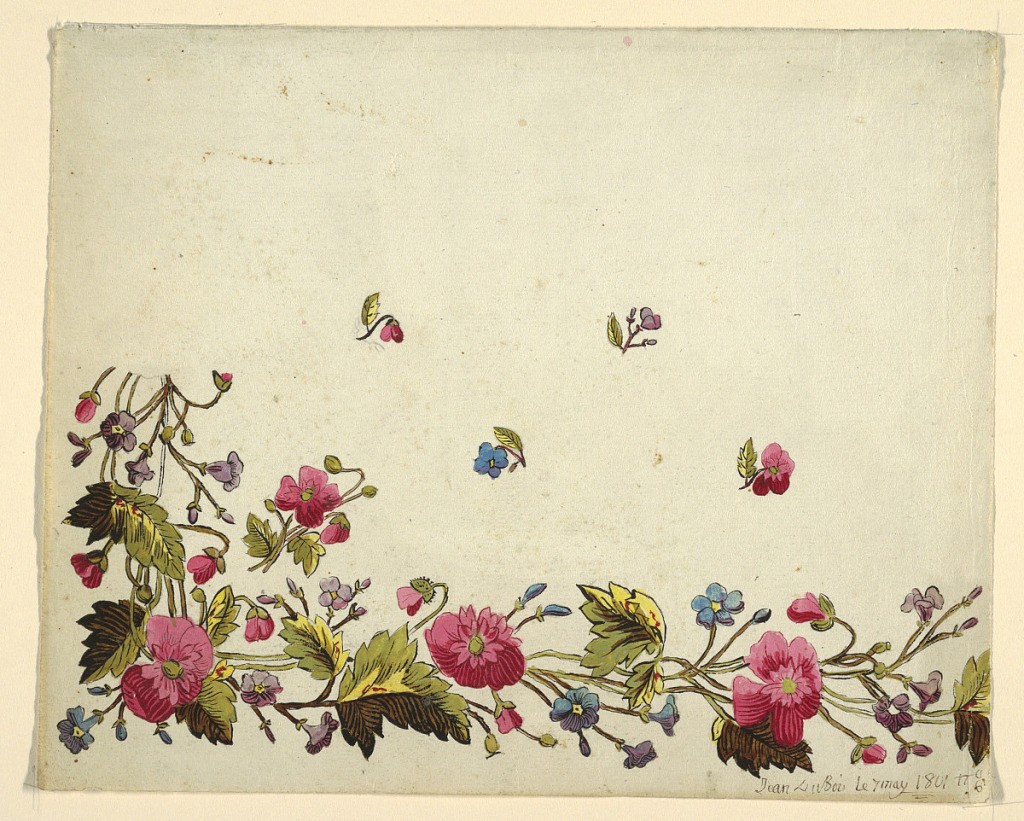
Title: Floral design for printed textile
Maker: Louis-Albert DuBois, Swiss, 1752–1818
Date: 1800–1818
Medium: Brush and gouache, graphite on pale green wove paper
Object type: Drawing
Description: Floral border design, pink flowers, green leaves, scattered buds on field above on white ground.